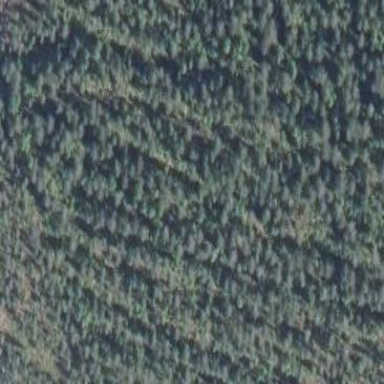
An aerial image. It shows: Woodland consisting mainly of needle-leaved trees.